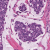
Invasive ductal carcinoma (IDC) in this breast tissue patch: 1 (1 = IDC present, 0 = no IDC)